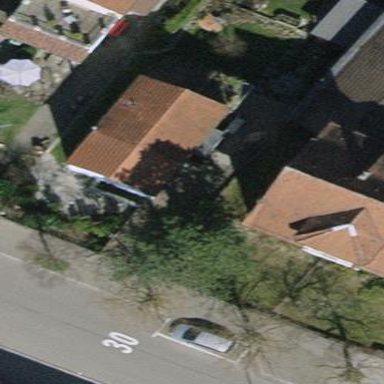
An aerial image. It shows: Detached building with gabled roof.